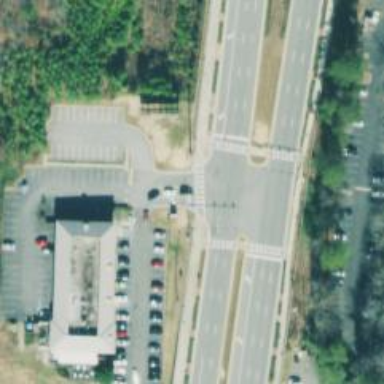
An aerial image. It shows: Marked crossing on footway.